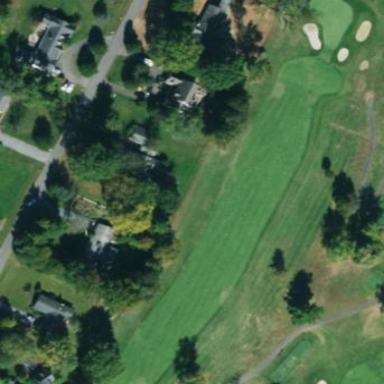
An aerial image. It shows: Grassy area designated as golf fairway.